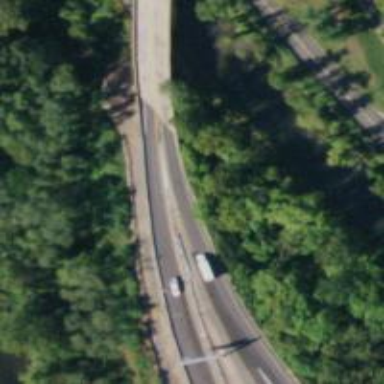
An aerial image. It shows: Urban freeway or expressway trunk highway.